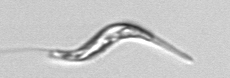
Label: Euglena